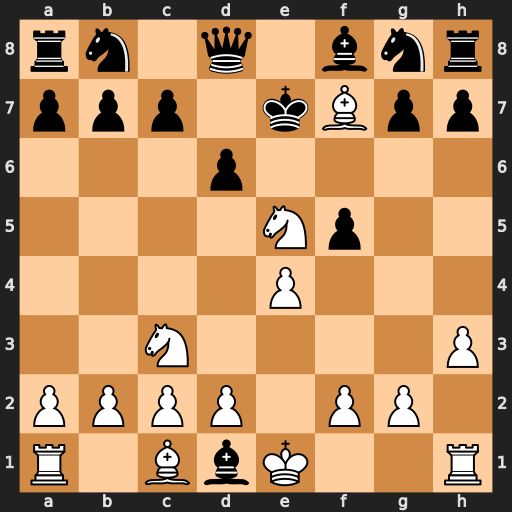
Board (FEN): rn1q1bnr/ppp1kBpp/3p4/4Np2/4P3/2N4P/PPPP1PP1/R1BbK2R
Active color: w
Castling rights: KQ
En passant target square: -
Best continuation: Nd5#